Question: I have a simple graph in Processing (Java). It displays values between 0 and 1024 as a green lines with various heights.
Have a look:
I want to put marks on the graph to increase orientation. This means a want a grey horizontal lines marking for example 0, 256, 512, 768 and 1024. I want to display different ammount of marks depending on window size. This should be decided by minimal 100px of distance between two marks.
I can't figure out how to calculate this from height. This is the second time I face this problem and I never solved it clearly and succesfully.
Here is my try:
'''
//How many marks can we display at maximum
byte no_marks = (byte)(height/100);
//I just guess I always want 1,3,5... here, so there will be a mark in the middle
if(no_marks%2==0)
no_marks--;
//Calculate how many pixels will be between my marks
short mark_distance = (short)(height/no_marks);
//Now calculate the value distance between marks
short mark_step = (short)(1024/(no_marks+1));
textSize(32);
//I go from 1 to max-1 because 0 and 1024 wouldn't fit on screen
for(byte i=1; (i+1)<no_marks; i+=1) {
//Draw light blue text
text((i*mark_step), 5,mark_distance*i);
fill(0, 102, 153);
}
'''
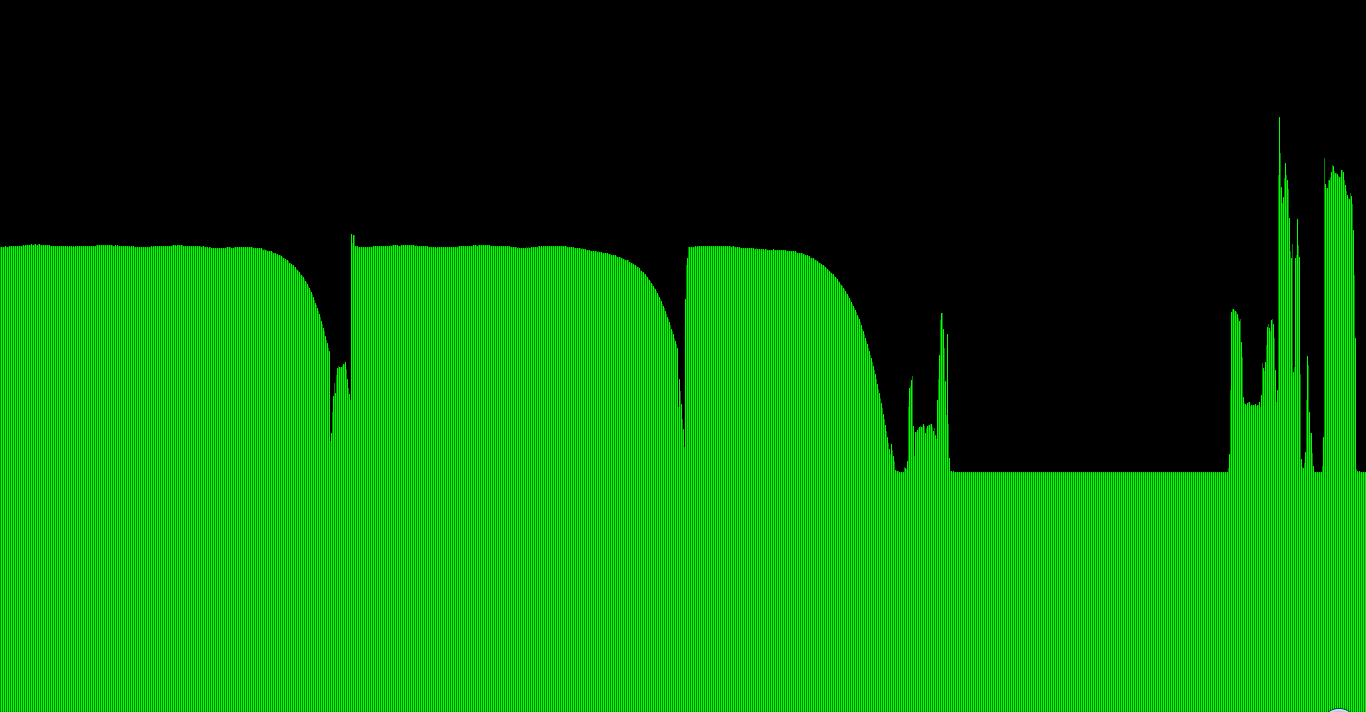
Answer: How big is your canvas?
Let's assume it is 1200 pixels high.
If you are getting values from 0-1024 from your Serial input, you want to graph those from the bottom of the screen (<URL> to 1024. Let's assume that you centre it, so offset it by 88 pixels:
int graphHeight = 1024;
int baseLine = height - ((height - graphHeight) /2); // 1112
This is now your starting point from which to draw everything.
Then lets assume that you follow the same formula to make your gray markers:
int quarterLine = baseLine - 256; // 856
int halfLine = baseLine - 512; // 600
int threeQuarterLine = baseLine - 768; // 344
int topLine = baseLine - graphHeight; // 88
If your canvas is less than that height, just scale accordingly...
Make sense ?
Then, draw them with the line() method:
stroke(155);
line(0, quarterLine, width, quarterLine);
etc...